Question: '''
namespace AESSmart.ViewModels
{
public class HomeIndexViewModel
{
public power_weatherstationhistory WeatherStationHistory {get;set;}
public DateTime startingDate {get;set;}
public DateTime endingDate {get;set;}
public DateTime utcStartingDate {get;set;}
public DateTime utcEndingDate {get;set;}
public double LifeTimeGeneration {get;set;}
public double CO2Offset {get;set;}
public double GallonsOfGasolineOffset {get;set;}
public double BarrelsOfOilOffset {get;set;}
public string Message {get;set;}
}
}
'''
'''
using System;
using System.Collections.Generic;
using System.Linq;
using System.Web.Mvc;
using AESSmart.Models;
using AESSmart.ViewModels;
namespace AESSmart.Controllers
{
public class HomeController : Controller
{
private readonly AESSmartEntities db = new AESSmartEntities();
public ActionResult Index()
{
HomeIndexViewModel IndexViewModel = new HomeIndexViewModel();
if (Convert.ToString(IndexViewModel.startingDate) ==
"1/1/0001 12:00:00 AM" ||
Convert.ToString(IndexViewModel.endingDate) ==
"1/1/0001 12:00:00 AM")
{
IndexViewModel.startingDate =
new DateTime(DateTime.Now.Year,
DateTime.Now.Month,
DateTime.Now.Day,
0,
0,
0);
IndexViewModel.endingDate =
new DateTime(DateTime.Now.Year,
DateTime.Now.Month,
DateTime.Now.Day,
23,
59,
59);
}
// There is a bunch of code here to gather all of the
// data need and modify the values of IndexViewModel
return View(IndexViewModel);
}
}
}
'''
My index page is uses the following: '@model AESSmart.ViewModels.HomeIndexViewModel' then I use '@Model.Something' to render each piece in the View.
There is a bunch of data used in the view that just needs to be displayed. The only pieces of data the user can modify are the 'startingDate' and 'EndingDate'. Once they modify either of those I want the 'Index' 'ActionResult' of the 'HomeController' to use those new dates to pull the correct information. Right now it just defaults back to the same date (that date being whatever today's date is). What am I doing wrong here?
Also, the 'Index' 'ActionResult' gathers the weather information. I want whatever information that is gathered to actually be saved into the database. How do I save the information contained in 'WeatherStationHistory'?
Here is a sample of what the user sees:

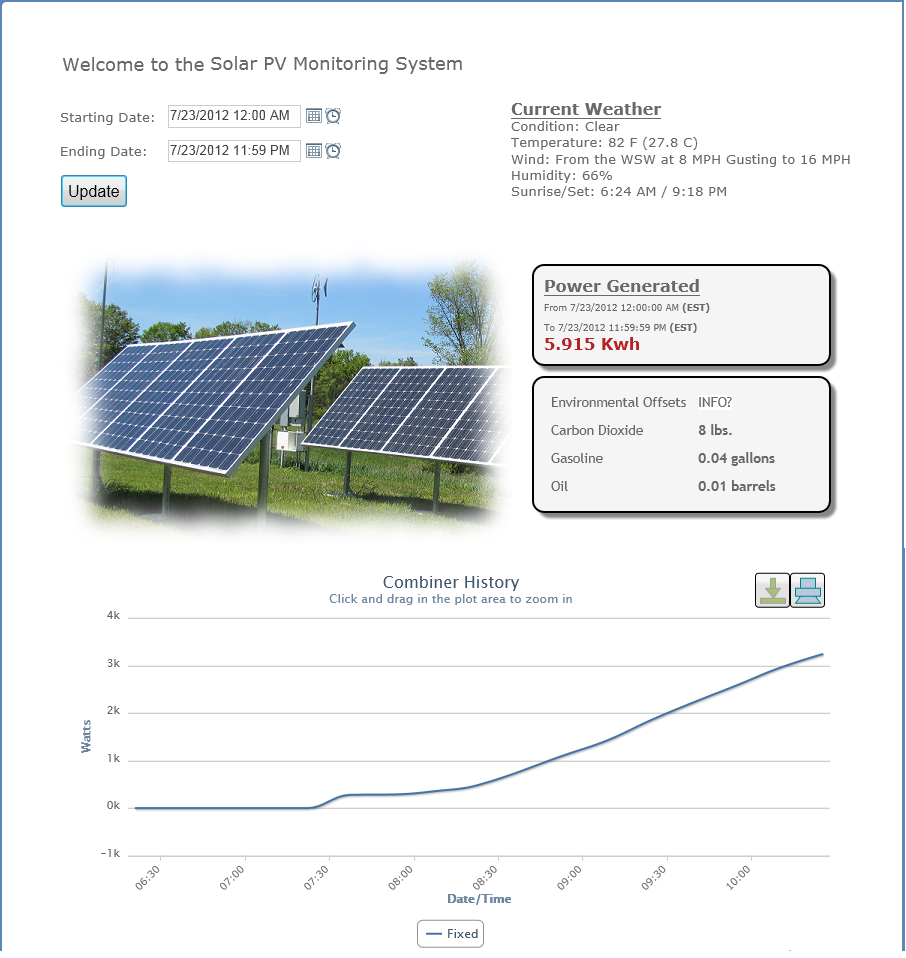
Answer: I moved most of my code to the View Model. To save the changes I added 'WeatherStationHistory' to the database context and saved the changes. Now everything works as desired. Here is the way my code looks now:
'''
namespace AESSmart.ViewModels
{
public class HomeIndexViewModel
{
public power_weatherstationhistory WeatherStationHistory {get;set;}
public DateTime startingDate {get;set;}
public DateTime endingDate {get;set;}
public DateTime utcStartingDate {get;set;}
public DateTime utcEndingDate {get;set;}
public double LifeTimeGeneration {get;set;}
public double CO2Offset {get;set;}
public double GallonsOfGasolineOffset {get;set;}
public double BarrelsOfOilOffset {get;set;}
public string Message {get;set;}
public void setUTCDatesTimes()
{
//Contains code to convert dates to the UTC equivalent
}
public void setOffsetsAndPowerGenerated()
{
/*
* CONTAINS A BUNCH OF CODE TO GATHER THE GENERATED POWER READINGS
* FOR THE SPECIFIED DATETIME AND STORES RESULT IN LifeTimeGeneration.
* ALSO, PERFORMS CALCULATIONS TO GET AND STORE VALUES FOR CO2Offset,
* GallonsOfGasolineOffset, AND BarrelsOfOilOffset
*/
}
public void saveWeather()
{
AESSmartEntities db = new AESSmartEntities();
db.PowerWeatherStationHistorys.Add(WeatherStationHistory);
db.SaveChanges();
}
public void setWeather()
{
AESSmartEntities db = new AESSmartEntities();
DateTime tempDate = (DateTime.UtcNow).AddMinutes(-5);
var myQuery = (from s in db.PowerWeatherStationHistorys
where s.recordTime >= tempDate
orderby s.recordTime descending
select s).Take(1);
if(myQuery.Count() > 0)
{
/*
* IF A WEATHER RECORD EXISTS IN THE THE DATABASE NO OLDER
* THAN 5 MINUTES THEN USE THAT INFORMATION
*/
}
else
{
/*
* IF A RECORD DOES NOT EXIST IN THE THE DATABASE NO OLDER
* THAN 5 MINUTES THEN GET WEATHER INFORMATION FROM WUNDERGRAOUND API
* THEN SAVE IN DATABASE
*/
saveWeather();
}
}
}
}
'''
'''
using System;
using System.Collections.Generic;
using System.Linq;
using System.Web.Mvc;
using AESSmart.ViewModels;
namespace AESSmart.Controllers
{
public class HomeController : Controller
{
public ActionResult Index()
{
HomeIndexViewModel IndexViewModel = new HomeIndexViewModel();
IndexViewModel.startingDate = new DateTime(DateTime.Now.Year, DateTime.Now.Month, DateTime.Now.Day, 0, 0, 0);
IndexViewModel.endingDate = new DateTime(DateTime.Now.Year, DateTime.Now.Month, DateTime.Now.Day, 23, 59, 59);
IndexViewModel.setUTCDatesTimes();
IndexViewModel.setWeather();
IndexViewModel.setOffsetsAndPowerGenerated();
IndexViewModel.Message = "Welcome to the Amptech Energy Systems Solar PV Monitoring System";
return View(IndexViewModel);
}
[HttpPost]
public ActionResult Index(HomeIndexViewModel IndexViewModel)
{
if (Convert.ToString(IndexViewModel.startingDate) == "1/1/0001 12:00:00 AM" ||
Convert.ToString(IndexViewModel.endingDate) == "1/1/0001 12:00:00 AM")
{
return RedirectToAction("Index");
}
IndexViewModel.setUTCDatesTimes();
IndexViewModel.setWeather();
IndexViewModel.setOffsetsAndPowerGenerated();
IndexViewModel.Message = "Welcome to the Solar PV Monitoring System";
return View(IndexViewModel);
}
}
}
'''